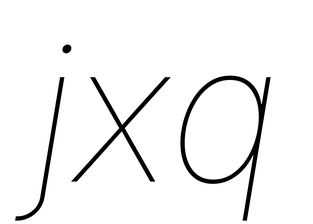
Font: Inter-Italic_Thin_Italic